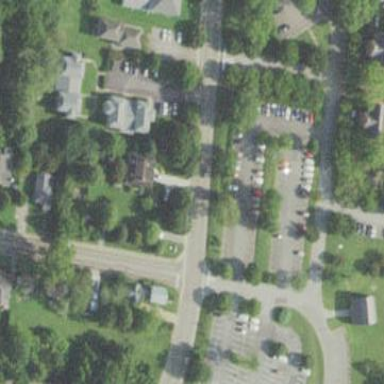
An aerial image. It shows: Parking area with paved surface.